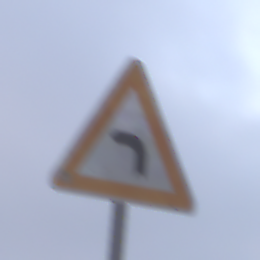
Verkehrszeichen: KurveLinks
Umgebung: Outdoor, Beach
Tageszeit: SunriseSunset
Wetter: Overcast
Licht: Natural
Jahreszeit: NotSpecified
Kontrast: LowContrast